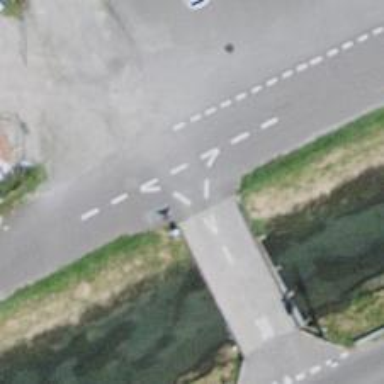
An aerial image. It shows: Unclassified road on concrete bridge.